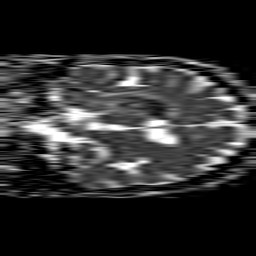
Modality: ADC
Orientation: coronal
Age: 72
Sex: female
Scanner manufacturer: philips
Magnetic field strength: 1.5 T
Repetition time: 4.6 s
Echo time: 0.09059 s